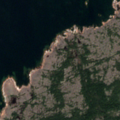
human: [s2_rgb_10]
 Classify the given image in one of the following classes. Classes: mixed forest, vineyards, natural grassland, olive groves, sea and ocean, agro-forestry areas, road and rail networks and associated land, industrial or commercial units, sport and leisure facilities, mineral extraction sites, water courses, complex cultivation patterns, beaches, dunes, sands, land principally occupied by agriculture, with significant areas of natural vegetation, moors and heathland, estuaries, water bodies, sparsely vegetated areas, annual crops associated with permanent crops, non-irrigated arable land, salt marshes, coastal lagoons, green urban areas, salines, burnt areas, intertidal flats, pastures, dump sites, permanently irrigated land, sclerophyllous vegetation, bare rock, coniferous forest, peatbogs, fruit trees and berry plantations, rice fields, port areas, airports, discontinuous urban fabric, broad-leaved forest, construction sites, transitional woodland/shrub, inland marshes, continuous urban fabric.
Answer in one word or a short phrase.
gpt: mixed forest, bare rock, sea and ocean